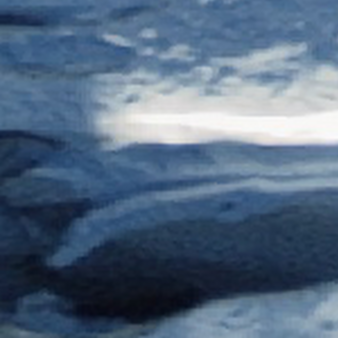
Label: other